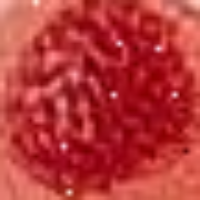
Label: prophase